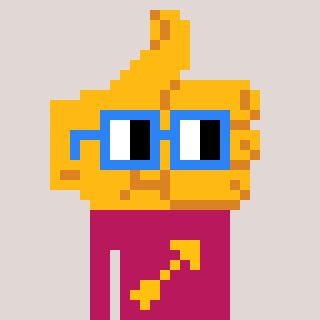
a pixel art character with square blue glasses, a thumbsup-shaped head and a darkpink-colored body on a warm background